Field crop: maize
Growth stage: 2
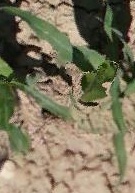
Species: maize